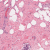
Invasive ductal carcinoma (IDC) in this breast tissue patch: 0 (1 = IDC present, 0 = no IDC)